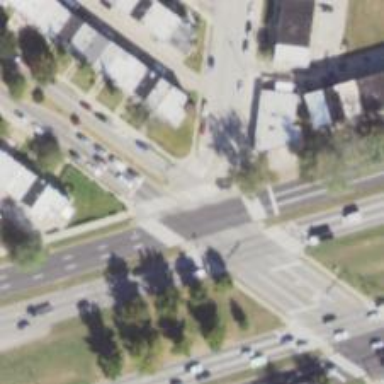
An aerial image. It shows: Marked crossing on footway.